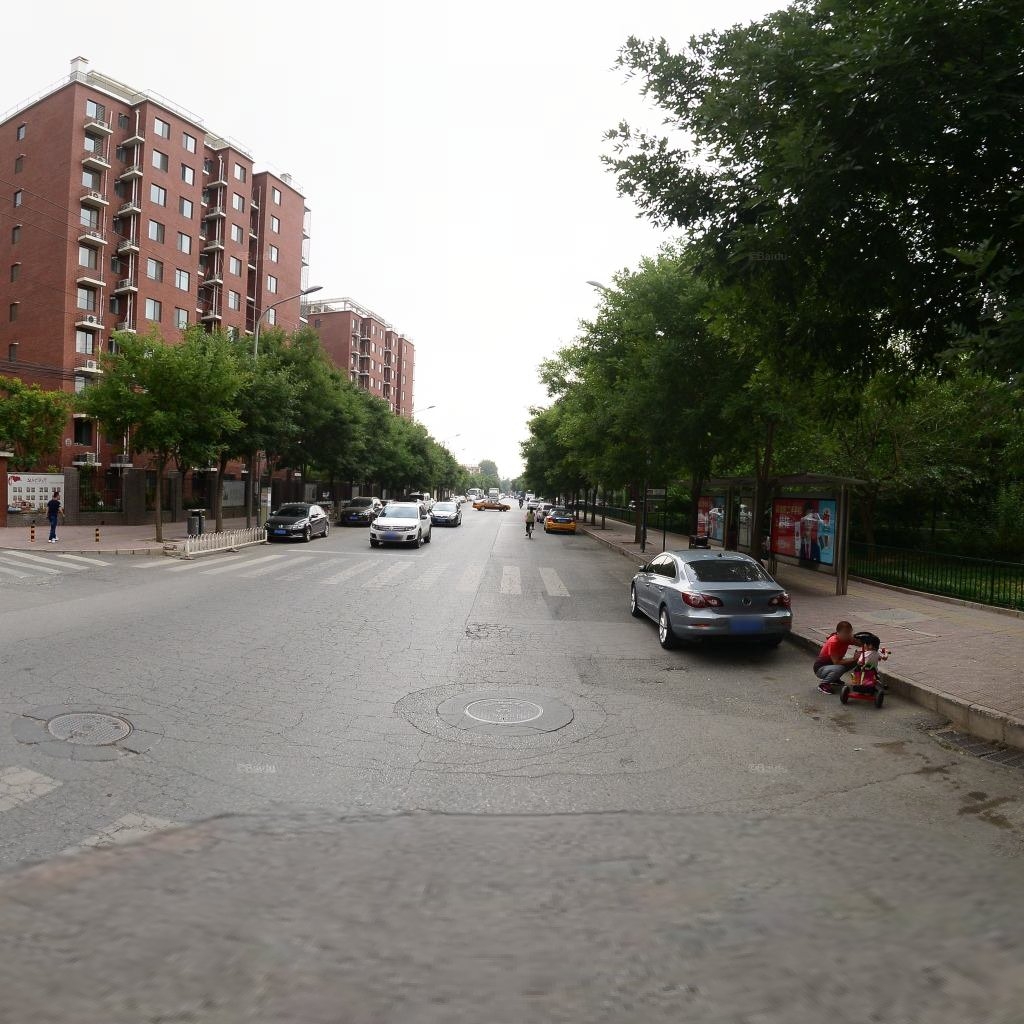
Region: Haidian
Road damage annotations: alligator crack, manhole cover, manhole cover